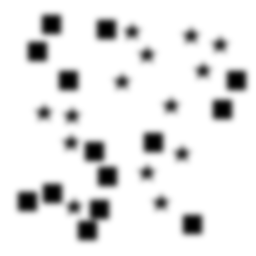
Squares: 14
Triangles: 0
Stars: 14
Total shapes: 28